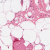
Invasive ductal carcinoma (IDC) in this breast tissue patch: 0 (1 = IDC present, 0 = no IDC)